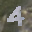
Label: 4